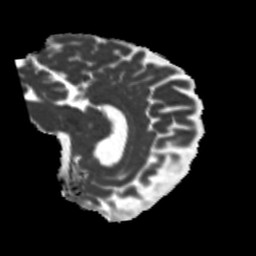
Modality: MD
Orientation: sagittal
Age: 58
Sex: male
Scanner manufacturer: siemens
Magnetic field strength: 3 T
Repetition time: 5.25 s
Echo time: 0.08 s